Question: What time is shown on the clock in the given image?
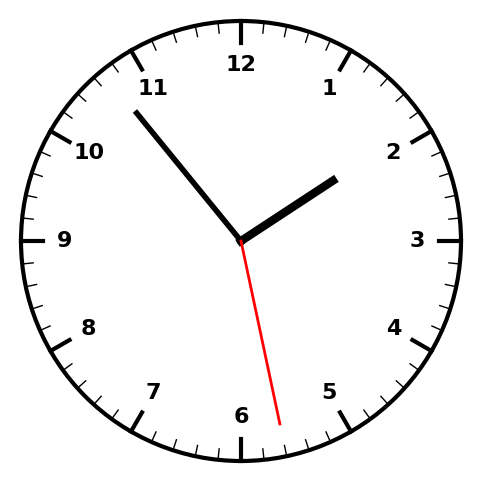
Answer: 01:53:28